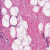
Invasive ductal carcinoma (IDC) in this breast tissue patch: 0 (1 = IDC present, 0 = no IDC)